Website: lowes
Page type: newsletter-management
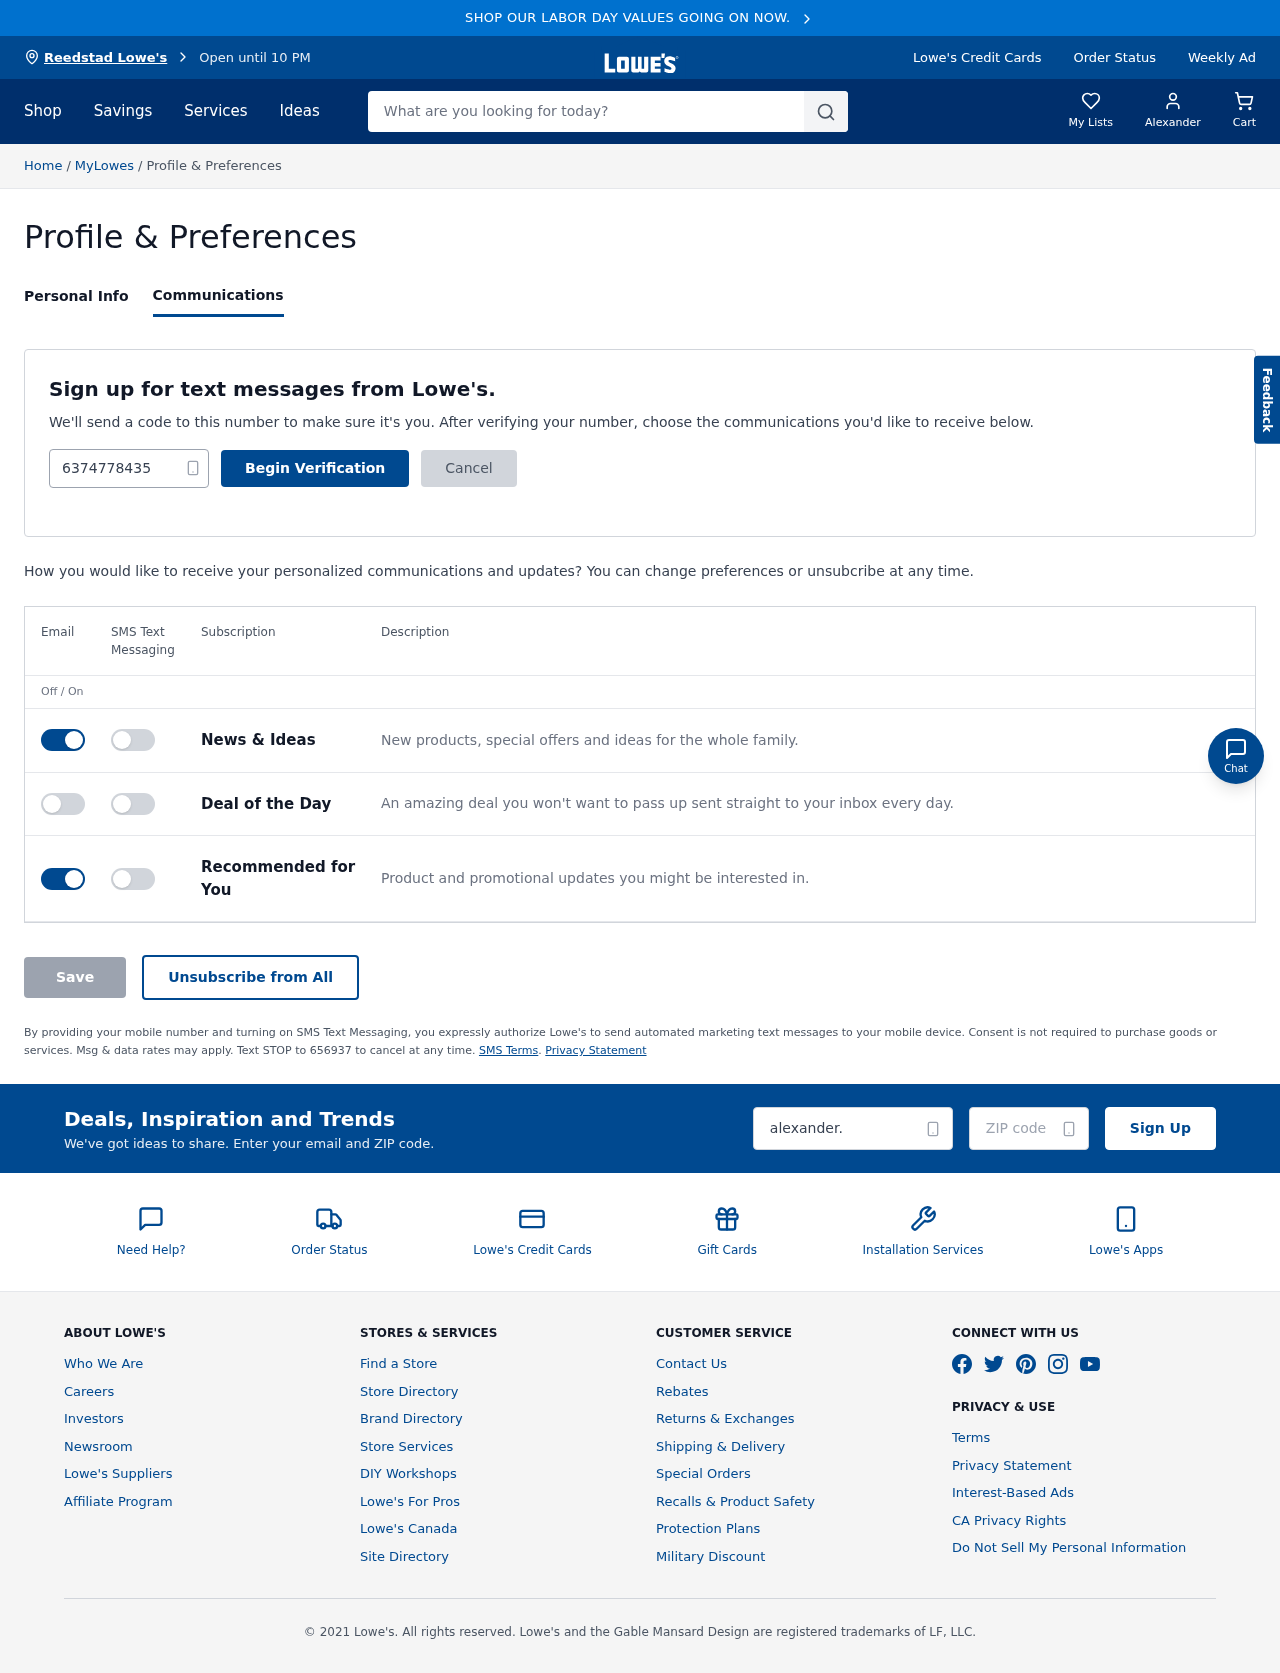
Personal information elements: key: PII_CITY
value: Reedstad Lowe's
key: PII_EMAIL
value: alexander.wright@hotmail.com
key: PII_FIRSTNAME
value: Alexander
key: PII_PHONE
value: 6374778435
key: PII_POSTCODE
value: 10664
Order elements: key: ORDER_NUM_ITEMS
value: Cart
Search elements: key: HEADER_SEARCH
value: What are you looking for today?